Question: I can calculate distance between inclined line and my ball (with normal vector), But how can I calculate new velocity?

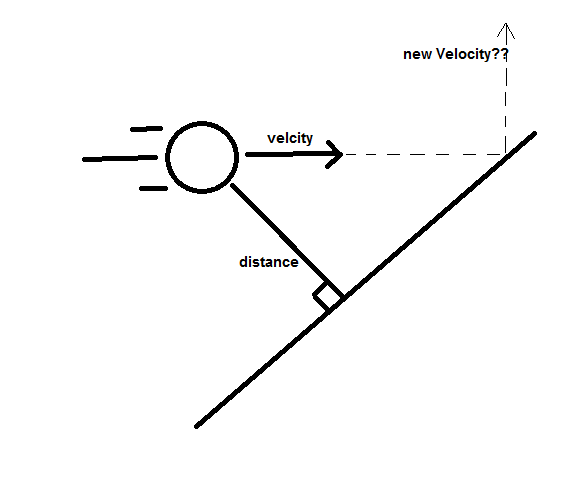
Answer: Anders' answer was a good one but I realise that you may not have a great mathematical back ground so I will elaborate. The problem you have at the moment is poorly stated. However, see the following figure

This will allow us to derive the equation you require. Now, the scalar product of two vectors and , gives the magnitude of multiplied by the projection of onto . Basically, if we take as a unit vector (magnitude 1 in each component direction) then gives the magnitude of the components of which act in the direction of .
So, splitting the velocity components into those parallel and perpendicular to the plain; to get the velocity we first split into components.
Perpendicular to the plane in direction , we have a vector velocity = () . This means that in fact we can write = () + [ - () ]. This is saying that is made up of the perpendicular component of itself + the parallel component of itself. Now, - is very similar to but the parallel components acts in the reverse direction, so we can write - = () - [ - () ].
Combining the above gives the result Anders stated, i.e. = -2[() ]. The dot/scalar product is defined as = |a||b|cos(A) where A is the angle between the vectors laid together tail-to-tail, this should enable you to solve your problem.
I hope this helps